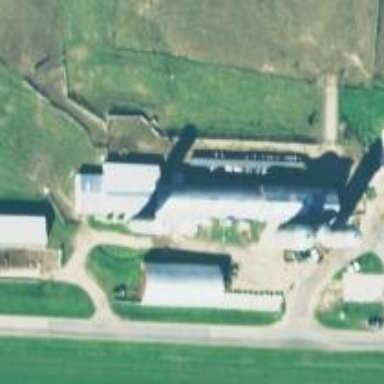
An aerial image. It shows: Silo.